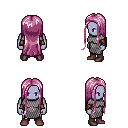
a pixel art fantasy rpg character, male body template, dark elf, purple skin, chain mail, gold greaves, pink extra-long hairstyle, cloth bracers, maroon shoes, four views (front, back, left, right), 2x2 character sprite sheet, small pixel art, hard edges, no anti-aliasing